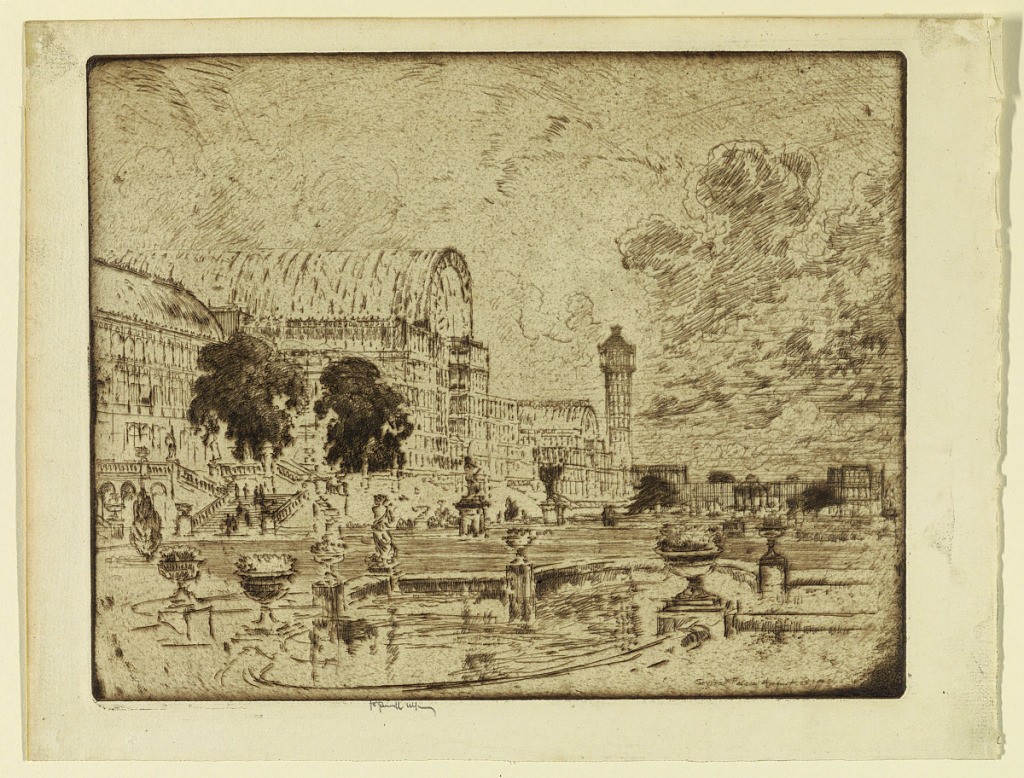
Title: The Crystal Palace, London
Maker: Joseph Pennell, American, active England, 1857–1926
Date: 1903
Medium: Etching in brown ink on paper
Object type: Print
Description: The view is taken from one of the terraces of the garden, with the Palace façade seen receding into the distance from left to right.